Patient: sex M, age 25
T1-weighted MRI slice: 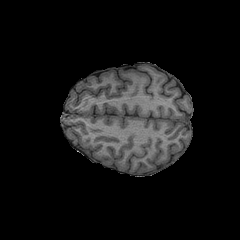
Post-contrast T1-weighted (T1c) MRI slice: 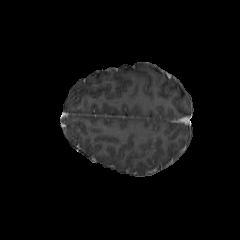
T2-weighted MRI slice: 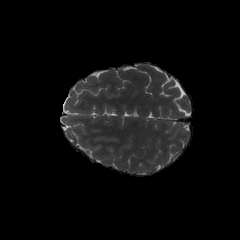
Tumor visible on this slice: no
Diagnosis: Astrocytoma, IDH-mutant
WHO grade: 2